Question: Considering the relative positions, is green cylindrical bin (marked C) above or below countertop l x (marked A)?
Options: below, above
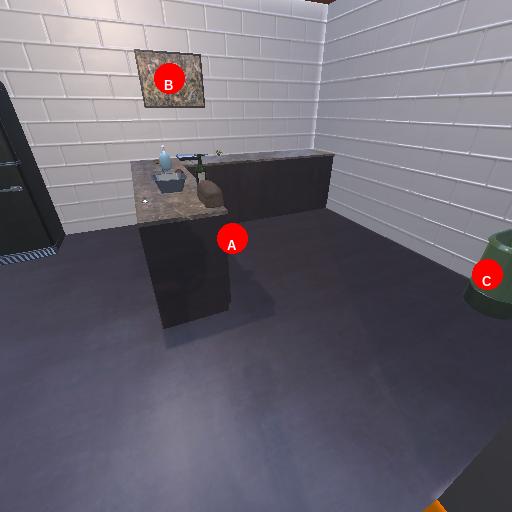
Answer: below